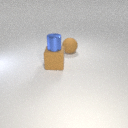
small blue metal cylinder above large brown rubber cube